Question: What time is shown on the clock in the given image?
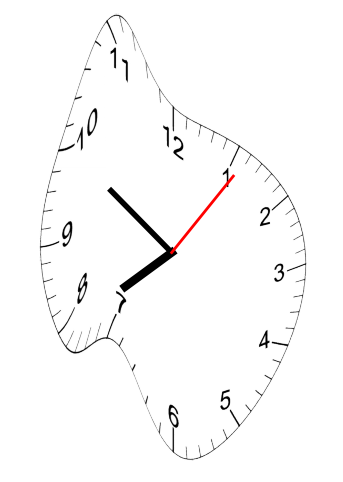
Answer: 07:50:06